Question: I want to fit text inside a table row
I have this:

I want the last '<tr>' like:
<URL>
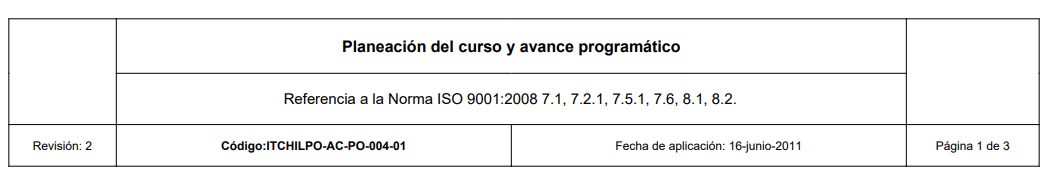
Answer: You didn't post any code (= not good...), but in general, if you mean that there should not be any space above and below the text in the cells of the last row, this should work:
'''
tr:last-child > td {
padding-top:0;
padding-bottom: 0;
}
'''